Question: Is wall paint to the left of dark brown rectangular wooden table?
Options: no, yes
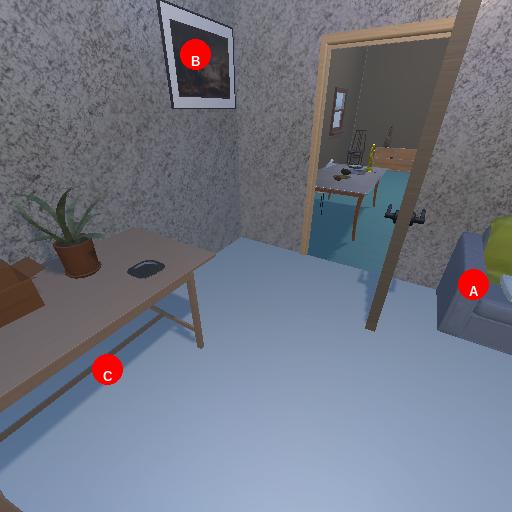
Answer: no